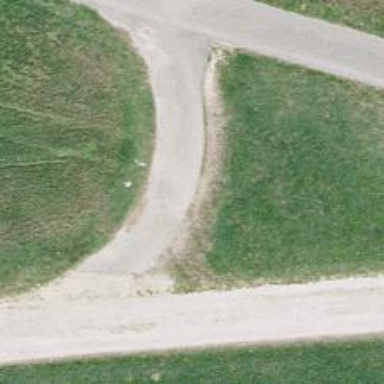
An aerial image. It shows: Well-maintained track road of grade 1.